Question: I have clone fido project from 'https://github.com/hs14m2b/UAF.git' here locally.
Then while importing the project using eclipse import exsiting gradle project it's failing with following errors.

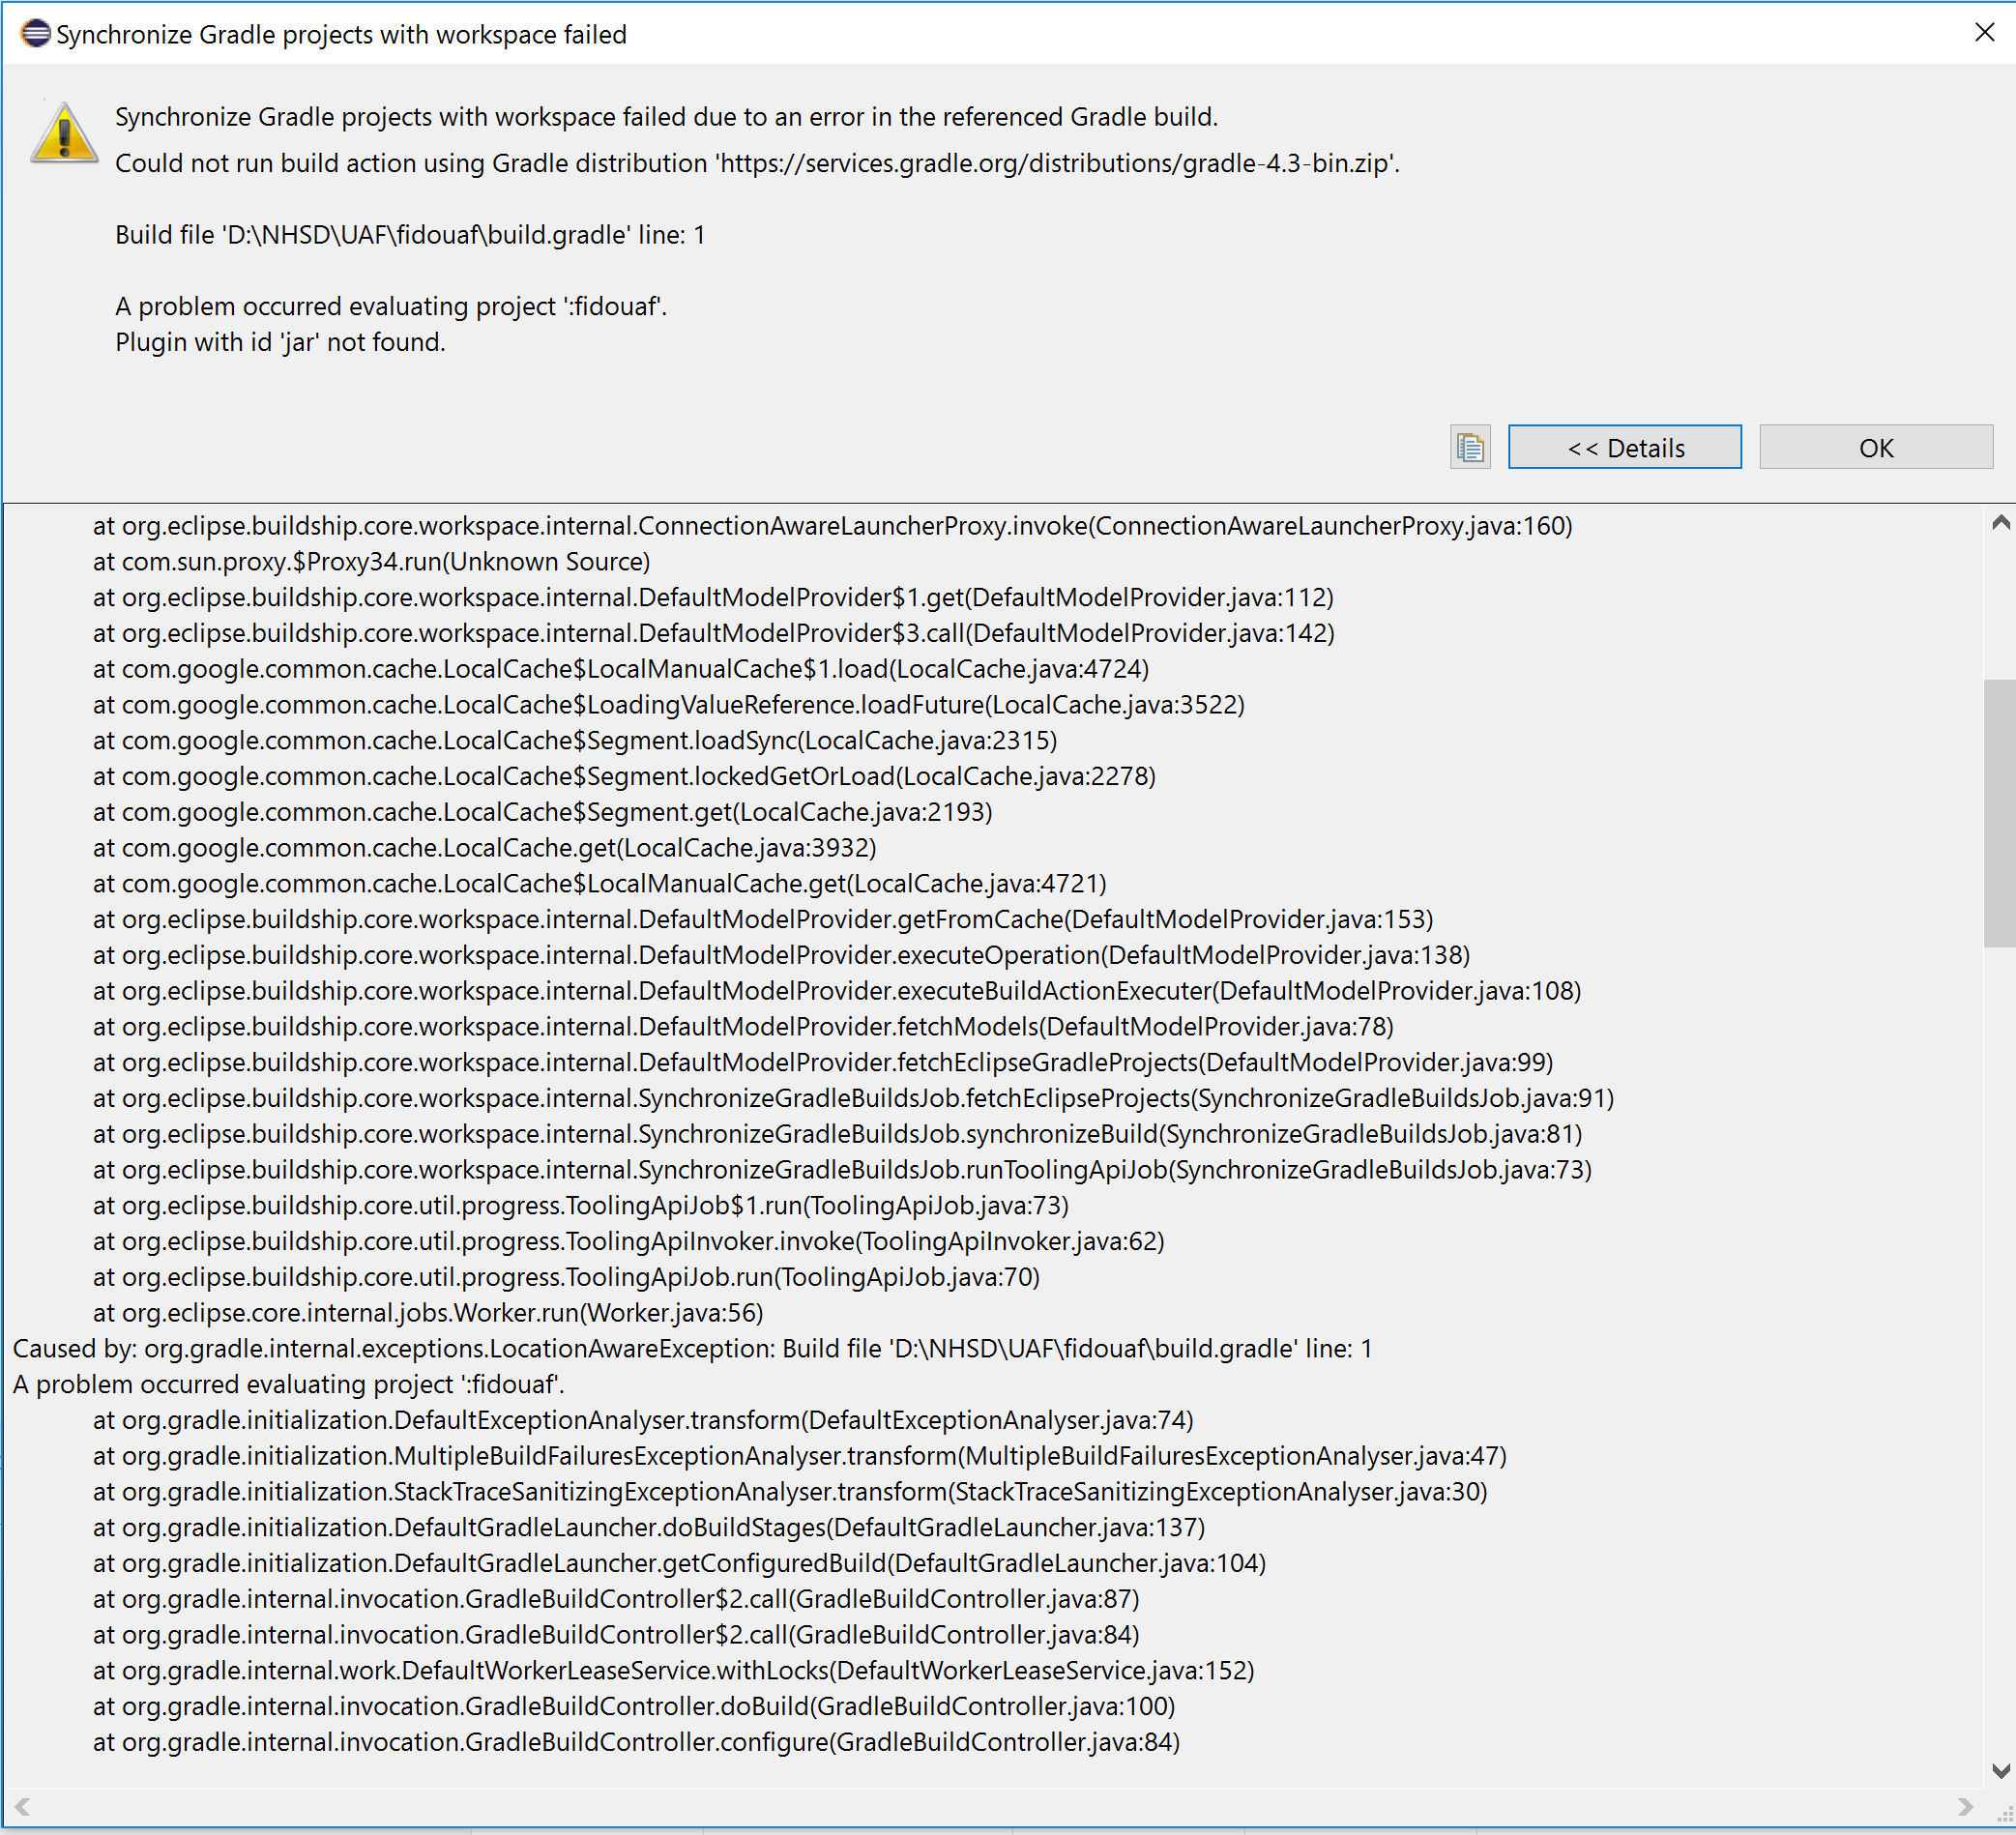
Answer: It is android project so if you import using android studio you won't throw any exception.
see <URL>